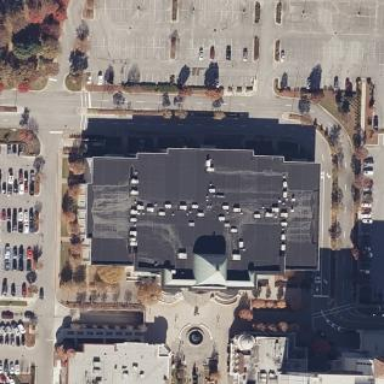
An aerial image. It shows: Retail building that includes cinema.